Group 1:
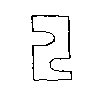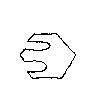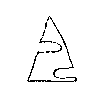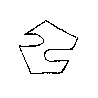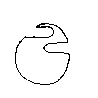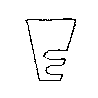
Group 2:
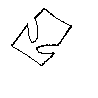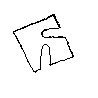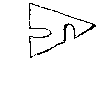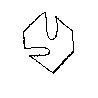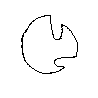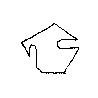
Rule separating the two groups: Parallel dents vs. perpendicular dents.
Concepts: imagined_entity, imagined_shape, indentation, notch, parallel, perpendicular
Author: Douglas R. Hofstadter